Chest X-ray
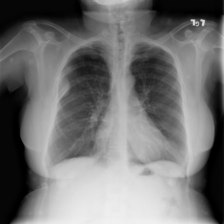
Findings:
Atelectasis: negative
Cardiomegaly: negative
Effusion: negative
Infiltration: negative
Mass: positive
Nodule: positive
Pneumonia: negative
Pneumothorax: negative
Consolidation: negative
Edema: negative
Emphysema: negative
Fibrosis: negative
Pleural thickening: negative
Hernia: negative